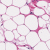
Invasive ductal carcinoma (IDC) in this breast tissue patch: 0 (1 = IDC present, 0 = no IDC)